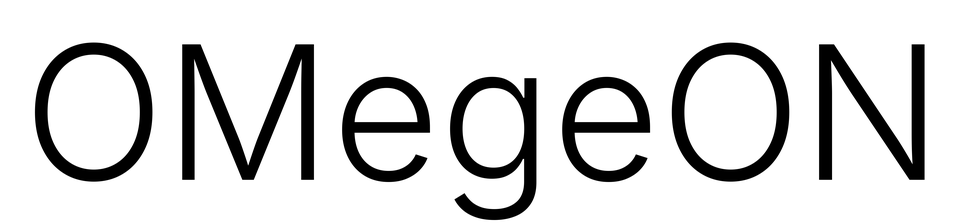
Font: Inter_Light